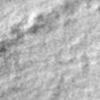
Label: no_change